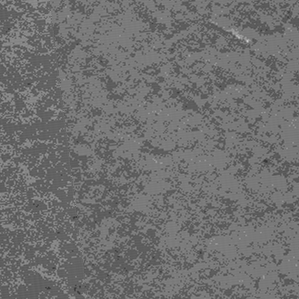
Label: frost